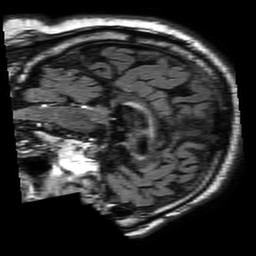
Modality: FLAIR
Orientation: sagittal
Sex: male
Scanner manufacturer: philips
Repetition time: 11 s
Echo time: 0.125 s